Question: Yet another fb login question:
By the time my user has something to share, they've already logged into my app server.
I give them the option to use their FB creds for my app.
So if they share, I want to pre-populate the FB login page with the creds they've already supplied to me.
Does anyone know if this is possible, and if so, how to do it?
Here's what I'm talking about:

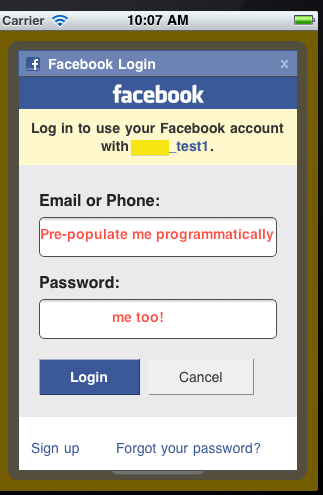
Answer: I use Facebook API too. You keep login and pass in your app (check Facebook API doc). However you can keep session. So the user enter login and pass once. In my code I've a "FacebookLogger" who is a singleton with a Facebook object.
To store session I use NSUserDefaults <URL>.
'''
[[NSUserDefaults standardUserDefaults] setObject:m_Facebook.accessToken forKey:@"AccessToken"];
[[NSUserDefaults standardUserDefaults] setObject:m_Facebook.expirationDate forKey:@"ExpirationDate"];
[[NSUserDefaults standardUserDefaults] synchronize];
'''
Where m_Facebook is my Facebook object in my singleton. After that I can catch Access with :
'''
m_Facebook.accessToken = [[NSUserDefaults standardUserDefaults] stringForKey:@"AccessToken"];
m_Facebook.expirationDate = (NSDate *) [[NSUserDefaults standardUserDefaults] objectForKey:@"ExpirationDate"];
'''